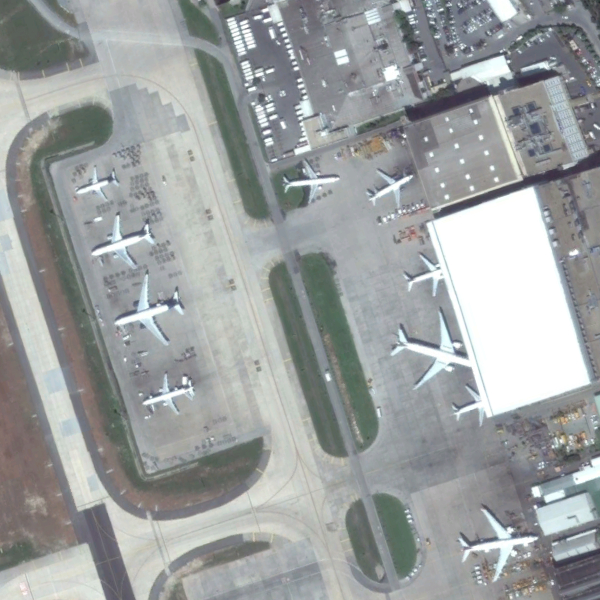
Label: Airport